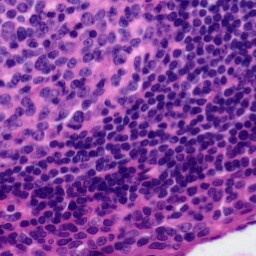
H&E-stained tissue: Tonsil